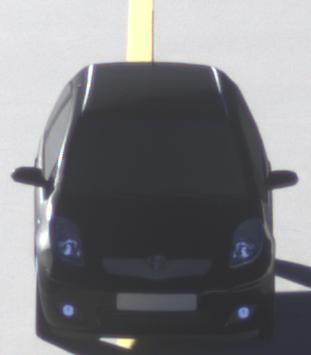
Make: Toyota
Model: Yaris 1.0
Detailed model: Yaris (XP13)
Model produced from: 2011/10
Model produced until: 2014/08
Doors: 3
Color: black
Road condition: dry road
Daytime: sunrise or sunset
Contrast: high contrast